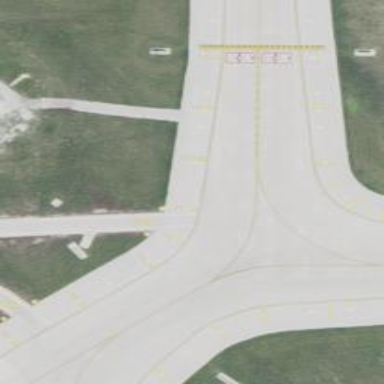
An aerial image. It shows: Image of taxiway at airport.